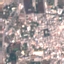
Label: Residential